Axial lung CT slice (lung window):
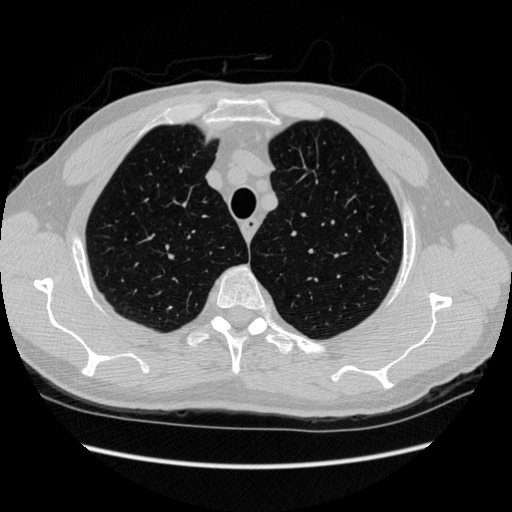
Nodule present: no